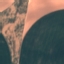
Land use / land cover: AnnualCrop